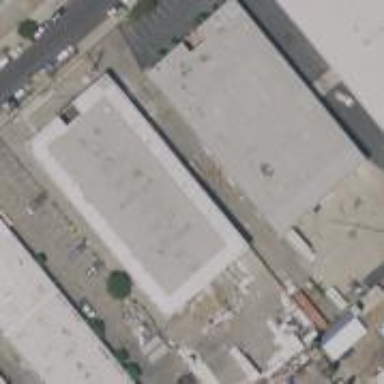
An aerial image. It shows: Industrial building.